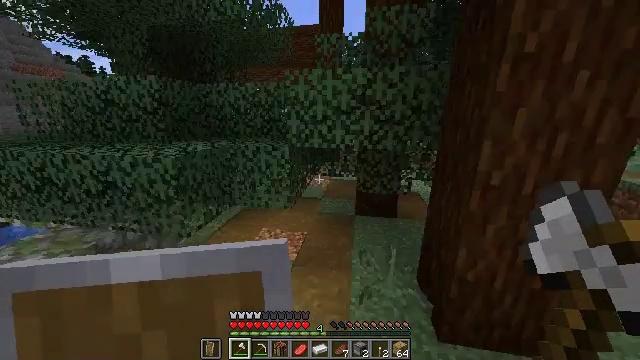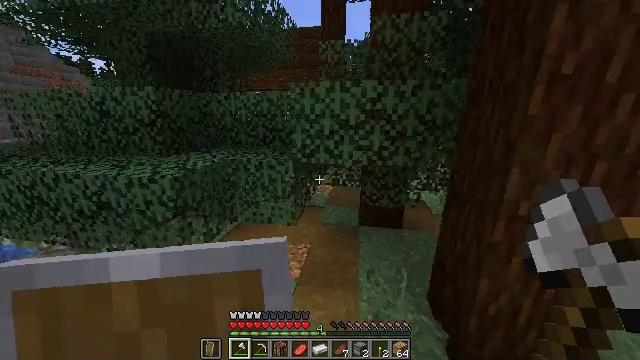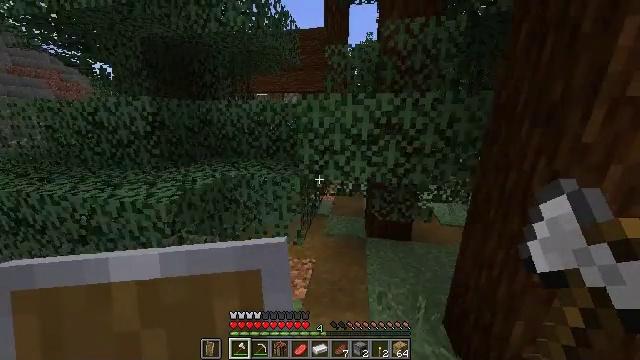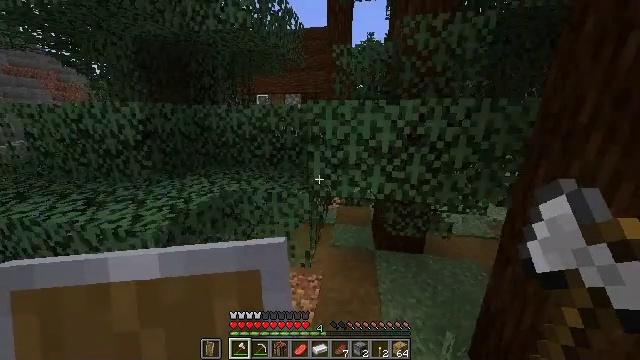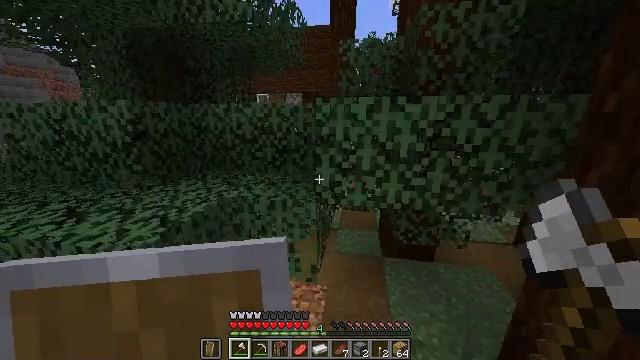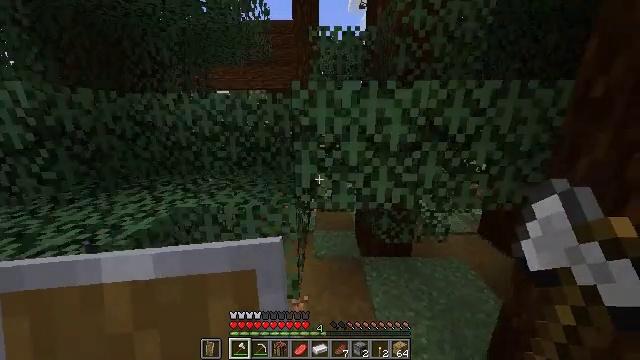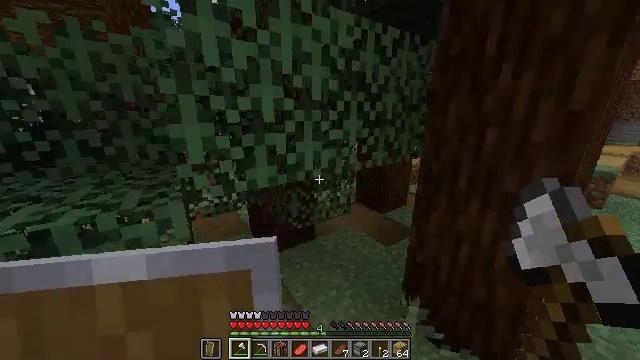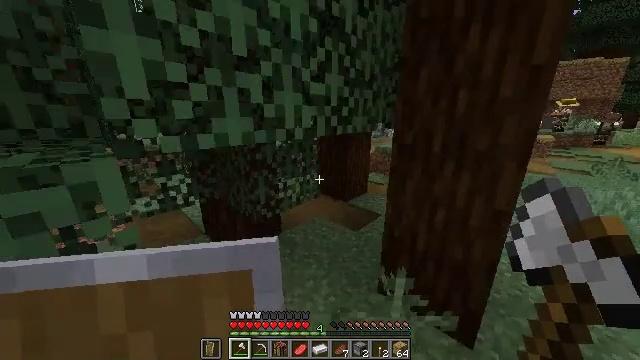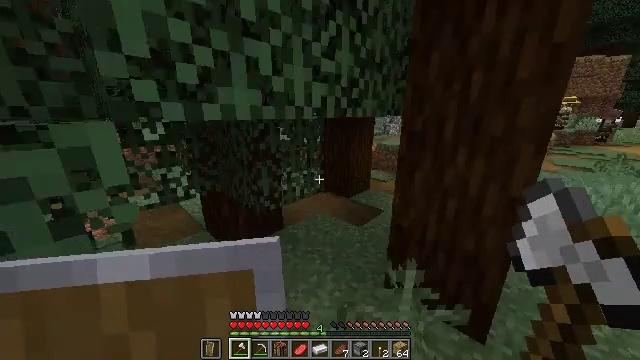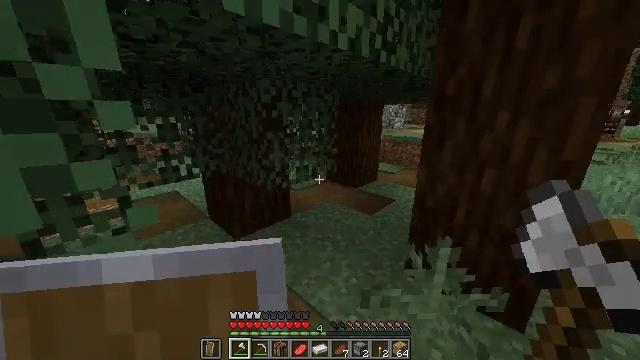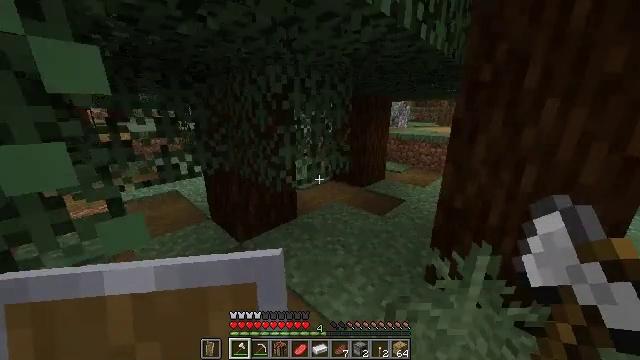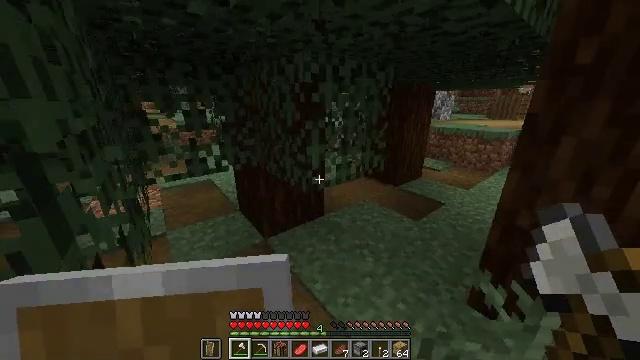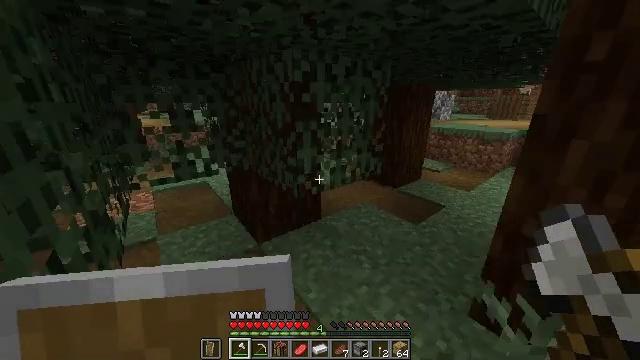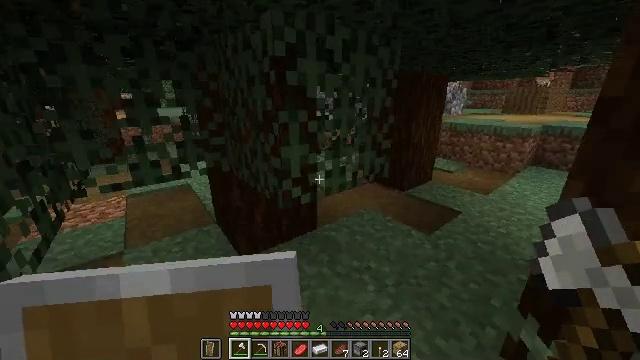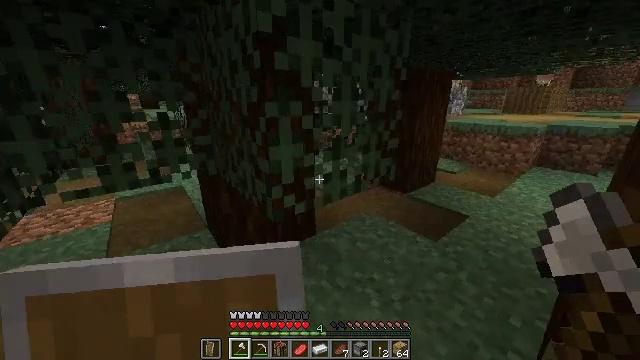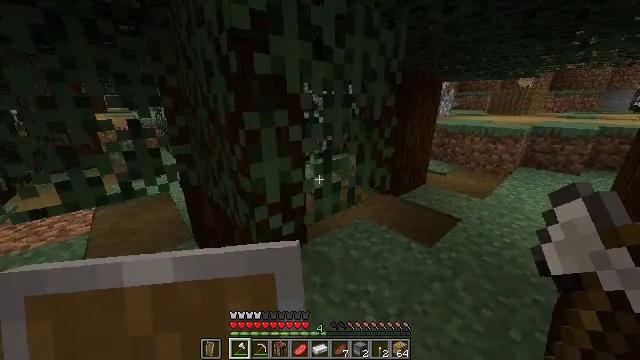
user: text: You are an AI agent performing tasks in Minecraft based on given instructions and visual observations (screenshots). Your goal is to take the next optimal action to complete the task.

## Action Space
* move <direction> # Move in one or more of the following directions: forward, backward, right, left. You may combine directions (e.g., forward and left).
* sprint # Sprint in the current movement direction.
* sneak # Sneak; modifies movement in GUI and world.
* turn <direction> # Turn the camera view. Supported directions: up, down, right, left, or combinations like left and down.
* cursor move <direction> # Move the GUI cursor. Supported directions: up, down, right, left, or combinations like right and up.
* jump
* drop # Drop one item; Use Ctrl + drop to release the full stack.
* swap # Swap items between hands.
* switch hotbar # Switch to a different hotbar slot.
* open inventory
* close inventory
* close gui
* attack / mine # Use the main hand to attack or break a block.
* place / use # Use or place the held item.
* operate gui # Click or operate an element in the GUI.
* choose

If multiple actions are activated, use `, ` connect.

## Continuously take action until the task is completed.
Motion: motion action
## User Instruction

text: Mine the purple bed.
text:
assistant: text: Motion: move forward and move left, sprint
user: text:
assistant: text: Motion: move forward, sprint
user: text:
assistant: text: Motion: move forward, sprint
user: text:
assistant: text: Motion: move forward, sprint
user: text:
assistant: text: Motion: move forward, sprint, turn right
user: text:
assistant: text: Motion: move forward, sprint, turn right
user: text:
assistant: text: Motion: move forward and move right, sprint, turn right
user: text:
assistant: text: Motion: move forward and move right, sprint
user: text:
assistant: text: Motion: move forward and move right, sprint
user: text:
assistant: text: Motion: move forward and move right, sprint
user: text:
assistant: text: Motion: move forward, sprint, turn left and down
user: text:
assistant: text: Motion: move forward, sprint
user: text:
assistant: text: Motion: move forward, sprint
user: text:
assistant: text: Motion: move forward, sprint
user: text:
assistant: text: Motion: move forward, sprint, turn right
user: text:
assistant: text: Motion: move forward, sprint, turn right
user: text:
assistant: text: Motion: move forward, sprint, turn right and up
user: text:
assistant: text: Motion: move forward, sprint, turn right and up
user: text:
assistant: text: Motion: move forward, sprint, turn right
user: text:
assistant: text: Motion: move forward, sprint
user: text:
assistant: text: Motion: move forward and move right, sprint
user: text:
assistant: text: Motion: move forward and move right, sprint, turn left and up
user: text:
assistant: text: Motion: move forward, sprint, turn left and up
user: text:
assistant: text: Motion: move forward, sprint, turn left
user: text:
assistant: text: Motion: move forward, sprint, turn left
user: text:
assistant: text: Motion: move forward, sprint, turn left
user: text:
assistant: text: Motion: move forward, sprint, turn left
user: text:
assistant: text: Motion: move forward and move right, sprint, turn left
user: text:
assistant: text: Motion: move forward and move right, sprint, turn left
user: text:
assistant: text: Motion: move forward and move right, sprint